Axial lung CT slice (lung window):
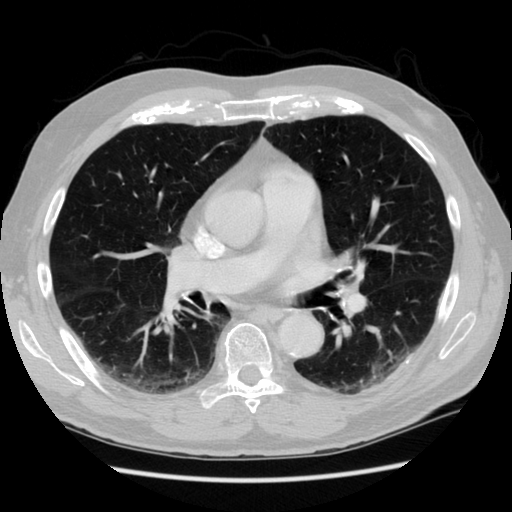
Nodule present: no